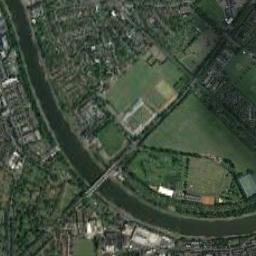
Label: river